Field crop: tomato
Growth stage: 2
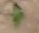
Species: solanum